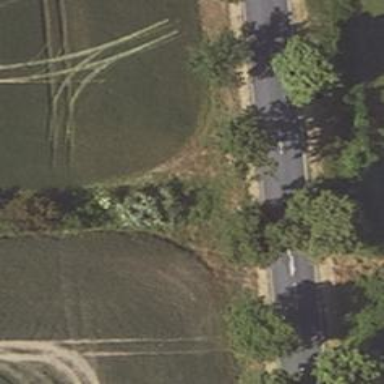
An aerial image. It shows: Row of deciduous broadleaved trees.